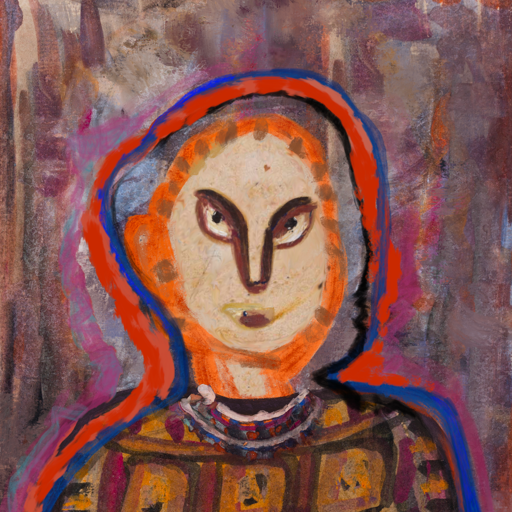
Background: Hypocrite, Head And Neck Front: Rupkatha, Face Front: After_Raid, Bust: Doll, Hair Front: Experience, Head Accessory: Blank, Second Necklace: Blank, Necklace: Hypocrite_1, Baby: Blank